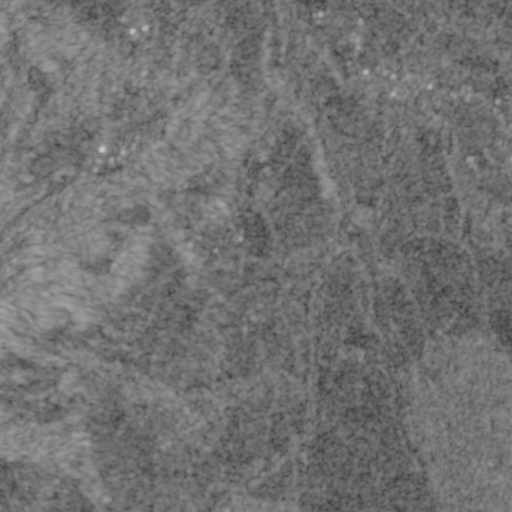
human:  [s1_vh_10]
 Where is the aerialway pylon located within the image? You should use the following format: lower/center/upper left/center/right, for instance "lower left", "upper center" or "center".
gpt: The aerialway pylon is located in the left of the image.
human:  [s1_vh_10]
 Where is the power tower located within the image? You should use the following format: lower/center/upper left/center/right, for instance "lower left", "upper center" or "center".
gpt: There is no power tower in the image.

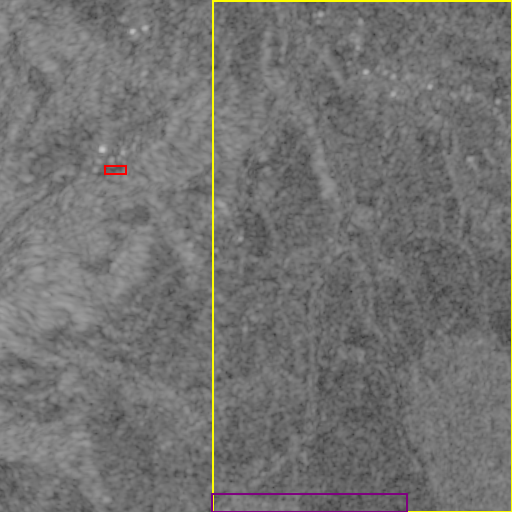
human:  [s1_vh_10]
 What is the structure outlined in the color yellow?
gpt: The structure outlined in yellow is a crop field.
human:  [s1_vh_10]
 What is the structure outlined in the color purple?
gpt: The structure outlined in purple is a park.
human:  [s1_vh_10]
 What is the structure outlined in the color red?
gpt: The structure outlined in red is a parking lot.
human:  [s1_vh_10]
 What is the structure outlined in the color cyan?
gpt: There is no cyan outline.